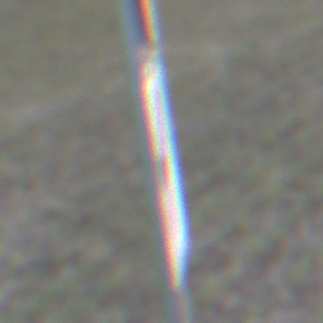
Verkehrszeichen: VerlaufVorfahrtsstrasse7
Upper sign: VorfahrtGewaehren
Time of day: SunriseSunset
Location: Outdoor (Nature)
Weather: PartlyCloudy
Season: NotSpecified
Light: Natural